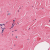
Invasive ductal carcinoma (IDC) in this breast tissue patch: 0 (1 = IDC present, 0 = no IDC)